Question: I plot periodogram using spec.pgram but I don't want to use logarithmic Y scale. How can I remove it?
[
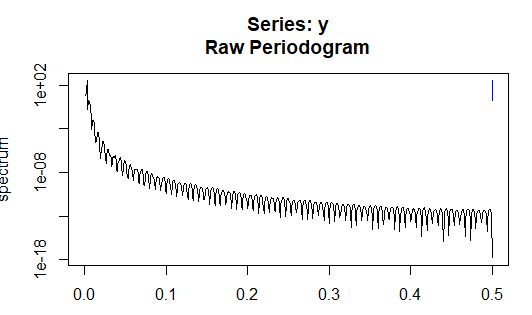
Answer: If I understand your question correctly, then 'spec.pgram' produces on object of the class 'spec' which are plotted using the 'plot.spec' method, which is described in the documentation as follows:
> Plotting Spectral Densities Plotting method for objects of class
"spec". For multivariate time series it plots the marginal spectra of
the series or pairs plots of the coherency and phase of the
cross-spectra.
This method uses an argument 'log' to specify whether or not the y-axis will use the logarithmic Y scale. You can lose the logarithmic scale by setting it to "no".
'''
# code based on the example in the plot.spec documentation
require(graphics)
spectrum(mdeaths, spans = c(3,3))
par(mfrow = c(1,2))
plot(mfdeaths.spc, log = "yes")
plot(mfdeaths.spc, log = "no")
dev.off
'''
<URL>